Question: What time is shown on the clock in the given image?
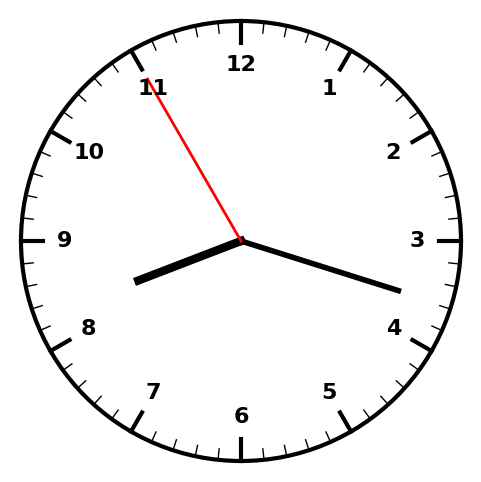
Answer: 08:17:55